Question: When you draw by a brush in Photoshop it doesn't overlap itself until you release mouse button and press it again.
I found these images, that let me explain myself better.
Now my drawing works the right way, but i want them to work like the left one.

If it's even possible I wish It wouldn't overlay itself even after user releases finger and start drawing again, but I'll go with basic photoshop-like brush.
I guess creating brush that never overlap itself is simmilar with creating an eraser, in some way, but i maybe wrong.
I need code examples in swift/obj-c.
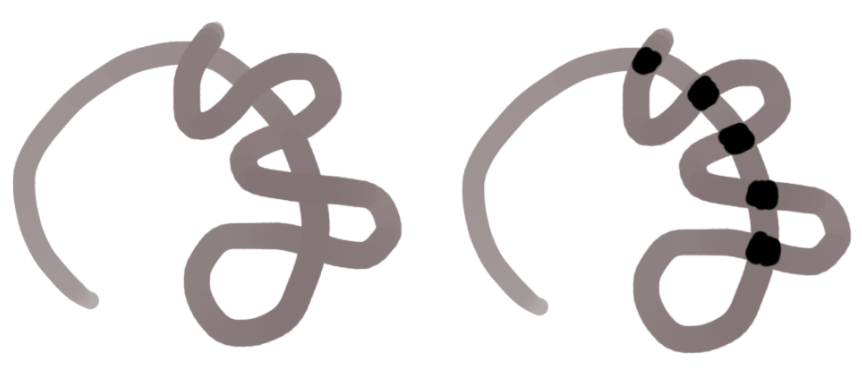
Answer: The main idea to achieve this is to track a CGPath for a finger painting and redraw the whole picture every time it changes.
So you create a CGPath and store it in memory. Then when user draws something you add this path to existing one and redraw the whole new combination of paths. This allows brush to always have constant opacity and overlay itself.